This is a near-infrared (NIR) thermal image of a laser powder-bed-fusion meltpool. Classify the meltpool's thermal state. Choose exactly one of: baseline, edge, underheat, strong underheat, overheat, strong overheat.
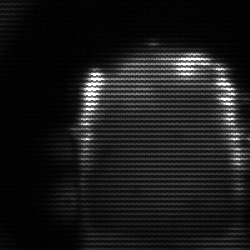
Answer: baseline